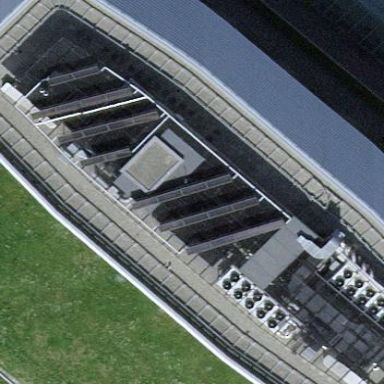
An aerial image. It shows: Office building.